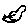
Label: bird